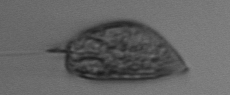
Label: Prorocentrum_micans